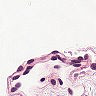
Metastatic tissue present: no